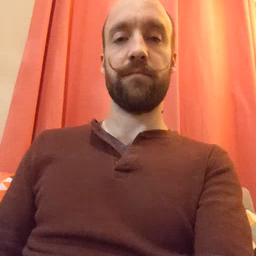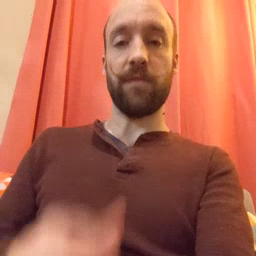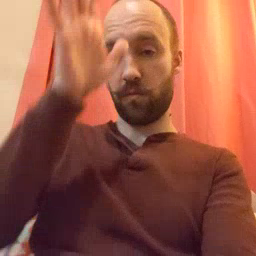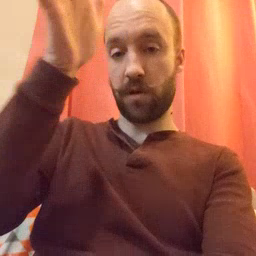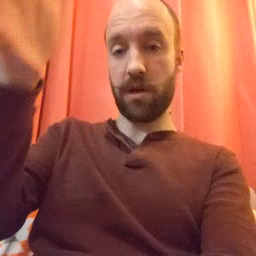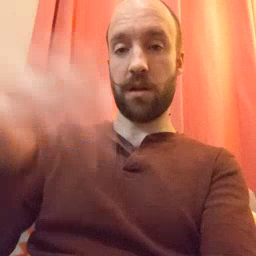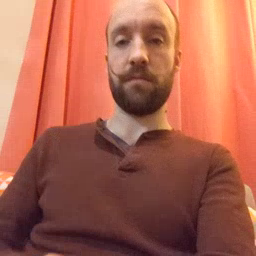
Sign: grandpa